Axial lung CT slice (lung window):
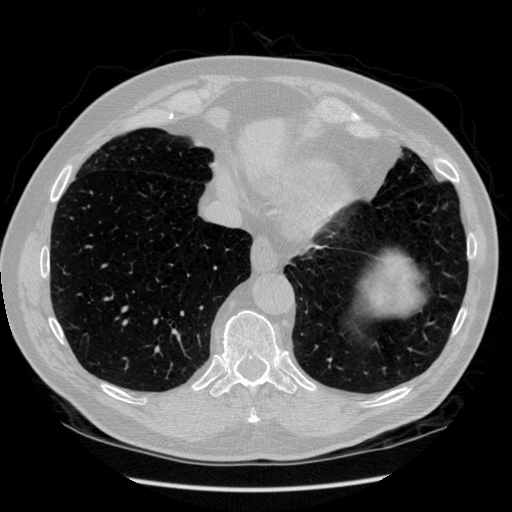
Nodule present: no